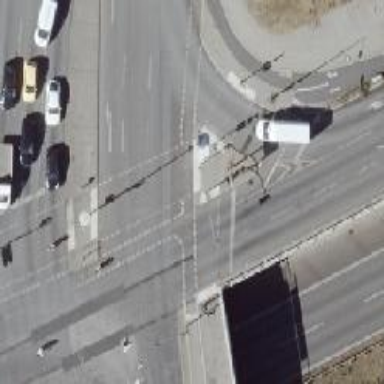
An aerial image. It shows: Footway crossing with traffic signals and pedestrian island.